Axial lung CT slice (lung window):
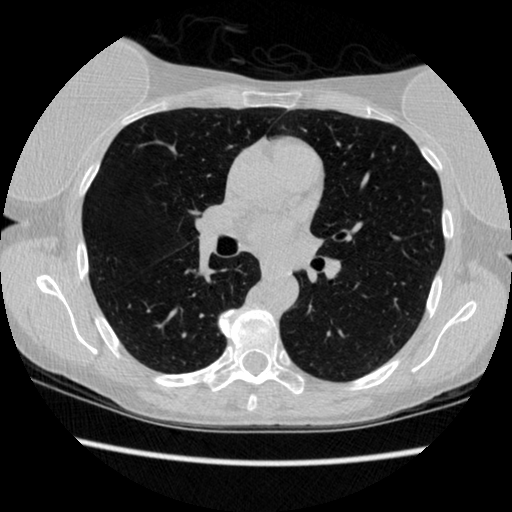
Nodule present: no